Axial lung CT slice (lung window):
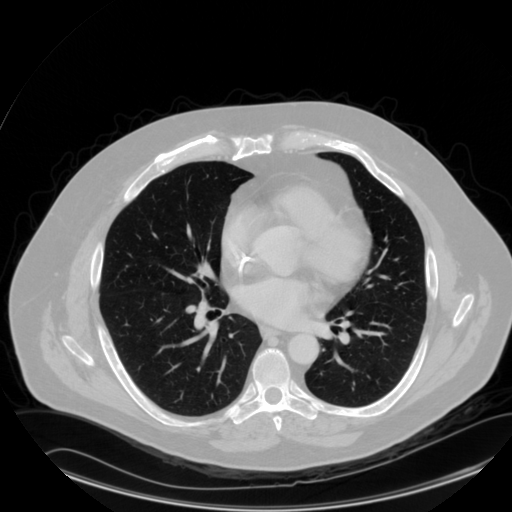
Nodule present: no